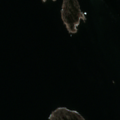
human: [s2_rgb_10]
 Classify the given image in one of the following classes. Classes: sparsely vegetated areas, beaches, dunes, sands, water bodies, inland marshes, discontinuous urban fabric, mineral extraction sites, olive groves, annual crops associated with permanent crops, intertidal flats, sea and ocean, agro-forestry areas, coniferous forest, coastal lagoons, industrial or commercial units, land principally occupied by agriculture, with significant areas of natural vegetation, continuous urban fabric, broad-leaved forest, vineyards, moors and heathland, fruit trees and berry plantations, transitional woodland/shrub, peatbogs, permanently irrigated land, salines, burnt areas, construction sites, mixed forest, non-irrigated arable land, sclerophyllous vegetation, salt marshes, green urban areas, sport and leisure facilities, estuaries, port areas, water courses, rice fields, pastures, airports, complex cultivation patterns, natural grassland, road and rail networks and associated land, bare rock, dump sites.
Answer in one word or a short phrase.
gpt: sea and ocean